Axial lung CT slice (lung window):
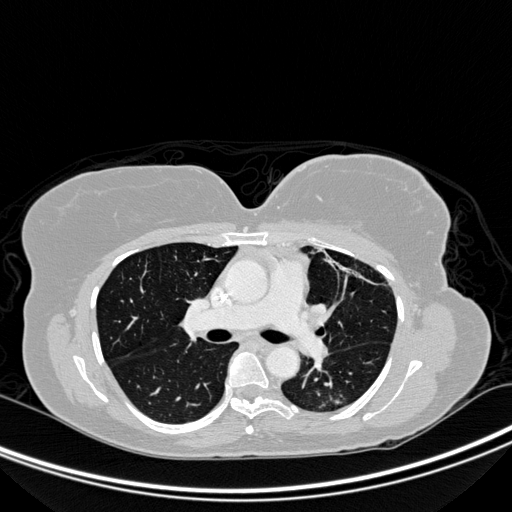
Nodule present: no